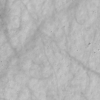
Label: not_dusty